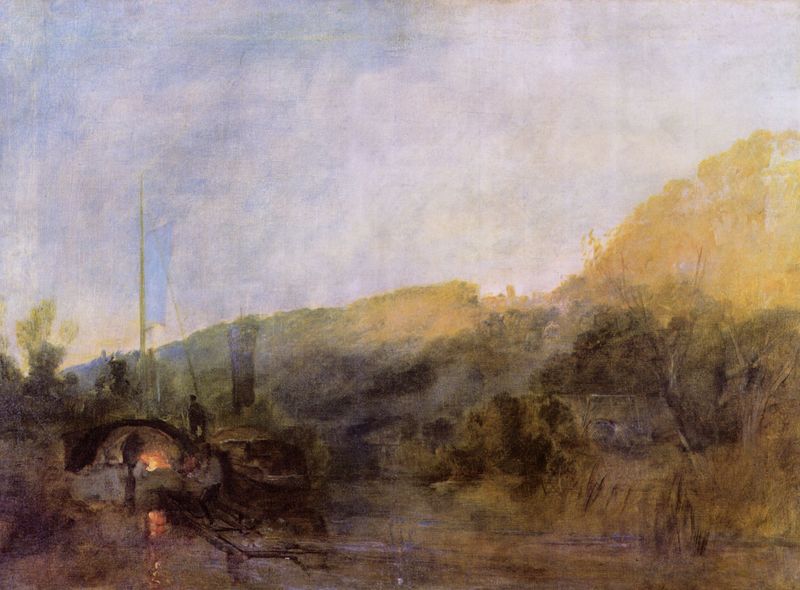
Titel: Kahn auf dem Fluss, Sonnenuntergang
Künstler: William Turner
Standort: London
Institution: Tate Gallery
Schlagwörter: baum, berg, blau, feuer, gemälde, himmel, mann, schatten, wasser, weiß, wolken, aquarell, bäume, fluss, gelb, grün, impressionismus, landschaft, menschen, ocker, see, teich, ufer, abend, braun, hell, holz, laterne, licht, nacht, orange, schwarz, skizze, gras, haus, rot, wiese, wolke, beige, malerei, mensch, öl, ast, bach, dämmerung, gräser, hügel, natur, schilf, stamm, strauch, brücke, büsche, einsam, gebüsch, gewässer, rauch, sonne, sträucher, figur, gold, person, pflanze, pflanzen, england, höhle, schön, tal, wald, zart, boot, kahn, turm, schiff, segel, segelboot, segelschiffe, wellen, fahne, fischer, flagge, mast, segelschiff, berge, farben, hang, sonnenlicht, zug, dunst, farbe, nebel, herbst, kutsche, karre, wagen, masten, böschung, romantik, constable, steg, turner, stimmung, frühling, tor, anlegen, segelboote, überdachung, belichtung, flamme, burg, weiden, pfahl, sumpf, trüb, rau, verschwommen, hügelig, tümpel, floss, hölle, sonnenschein, eisenbahn, bücke, atmosphäre, versteck, barbizon, gesträuch, stange, glück, farbenspiel, lager, feuerstelle, flussufer, bott, gerbirge, william turner, schif, lagerfeuer, fontainbleu, 1890, fdfdfdf, fschiff, gesträulc